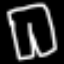
Label: pants